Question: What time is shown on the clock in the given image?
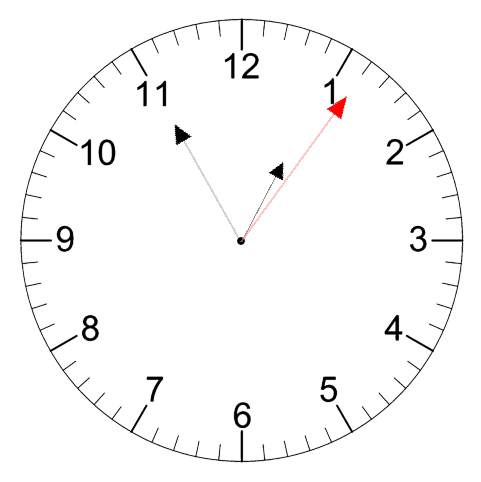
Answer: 12:55:06